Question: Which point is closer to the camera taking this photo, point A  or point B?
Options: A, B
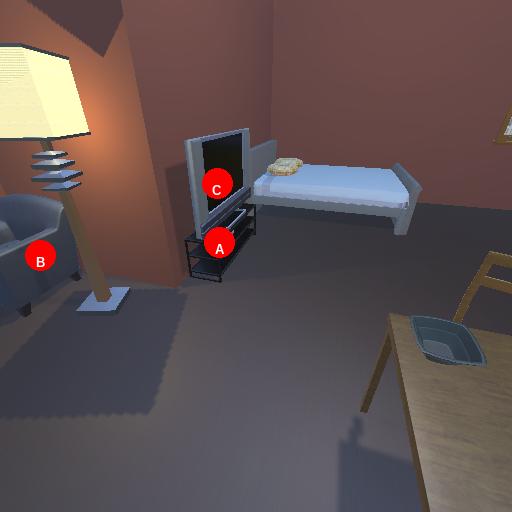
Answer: A